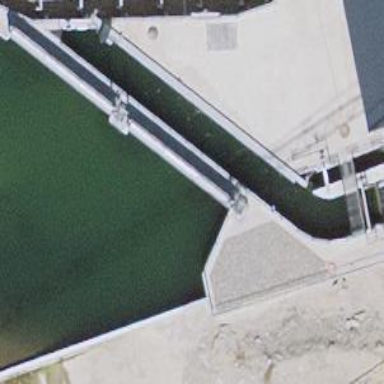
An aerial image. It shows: Weir in waterway.